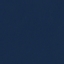
Label: SeaLake